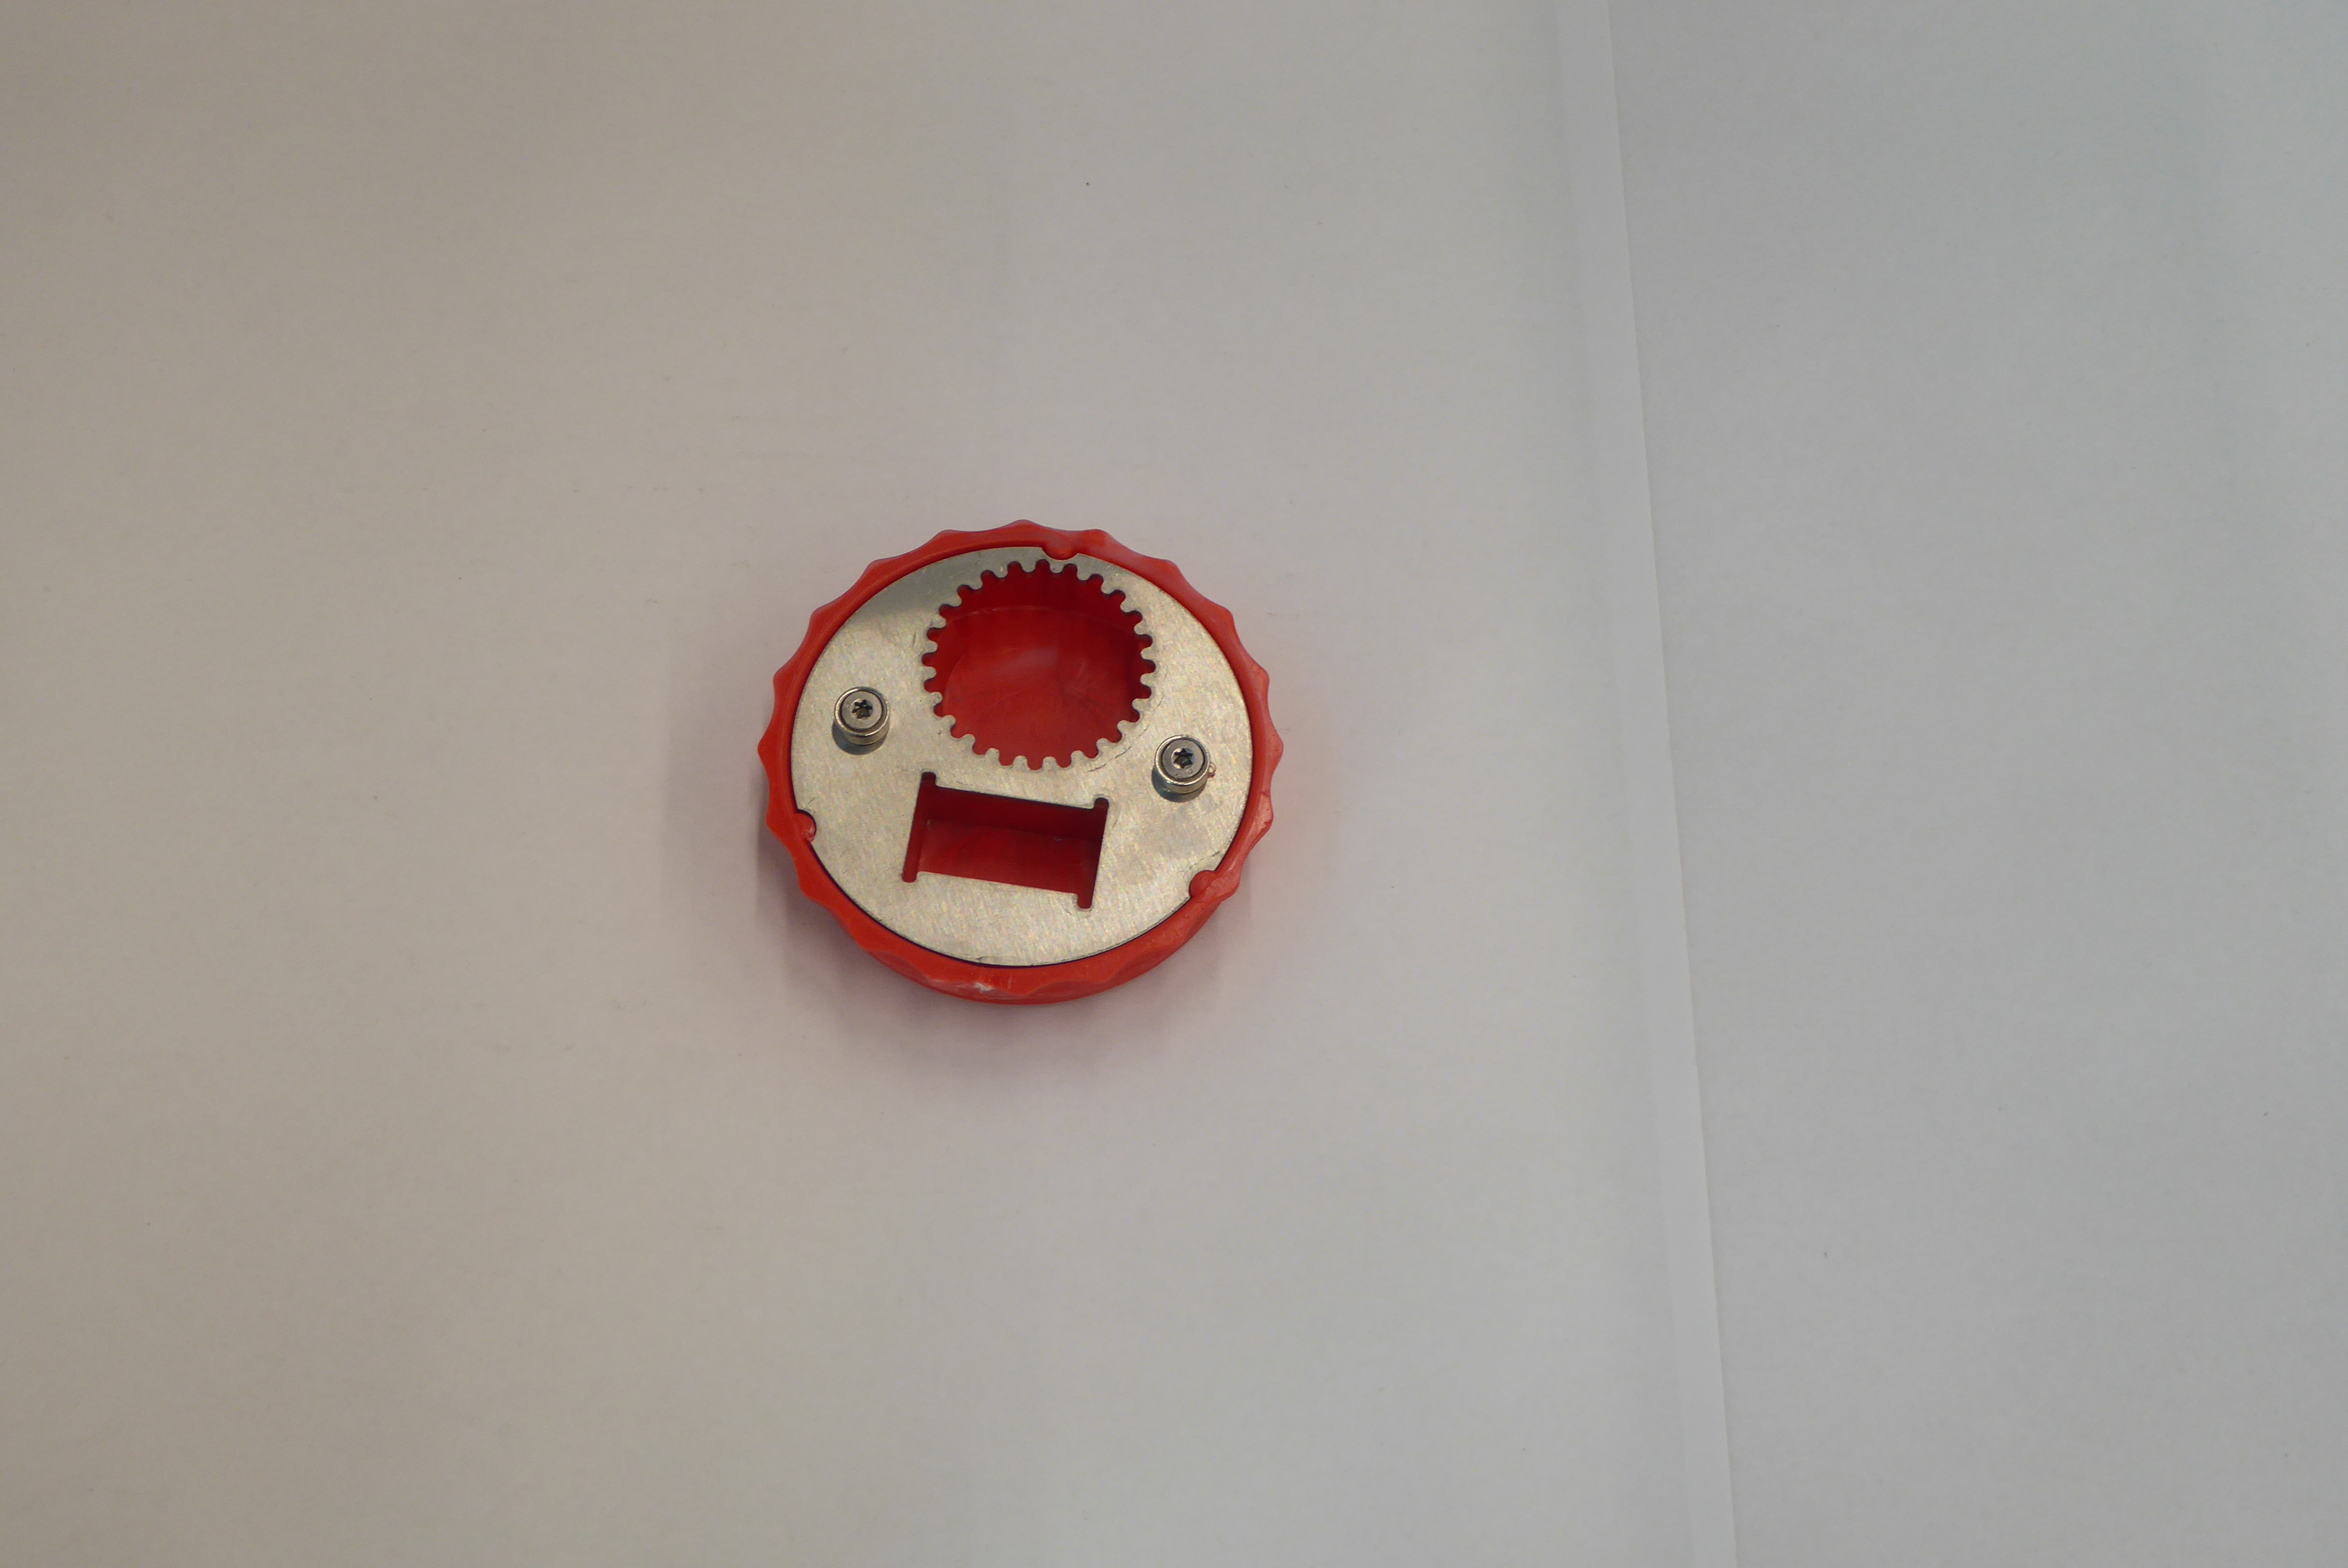
Label: Bottle Opener